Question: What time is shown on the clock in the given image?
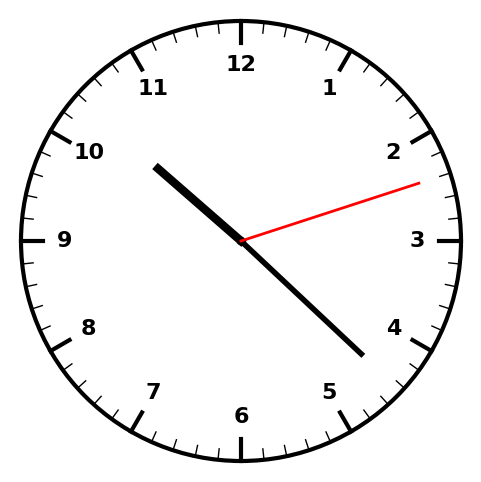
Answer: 10:22:12